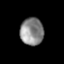
Tissue: skin
Cell type: Others
Senescence score: 0.724
Nuclear area (px): 629
Mean DAPI intensity: 136.404